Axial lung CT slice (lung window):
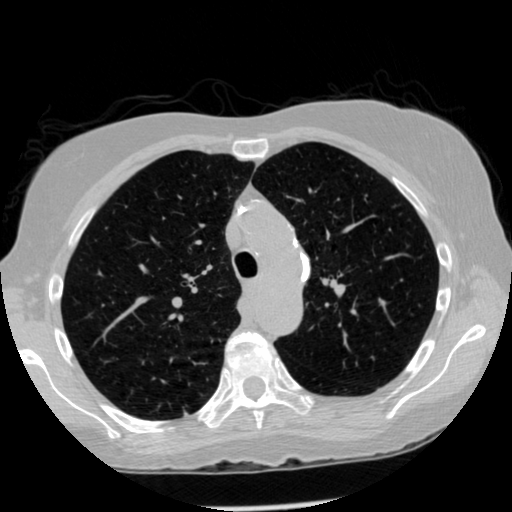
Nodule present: no